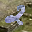
Label: 2